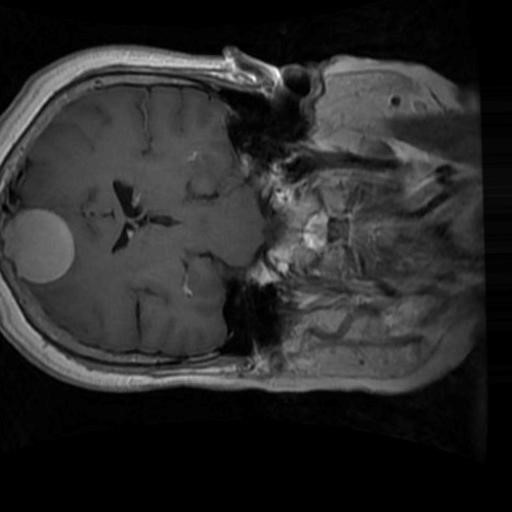
Label: brain_menin